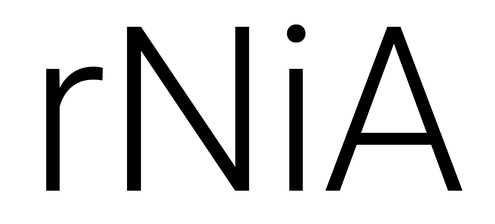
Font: Roboto_Light